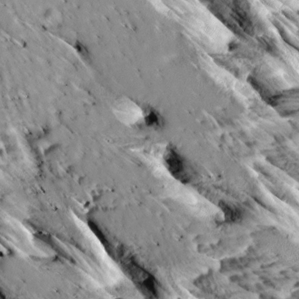
Label: non_frost